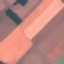
Land use / land cover: AnnualCrop